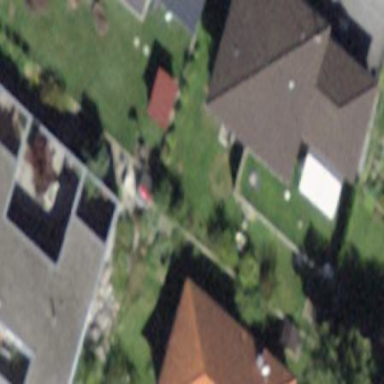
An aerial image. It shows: Residential building.